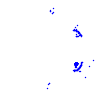
Particle: kaon